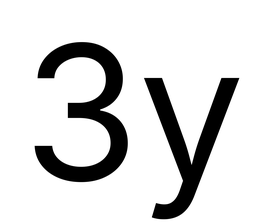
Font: Inter_Regular